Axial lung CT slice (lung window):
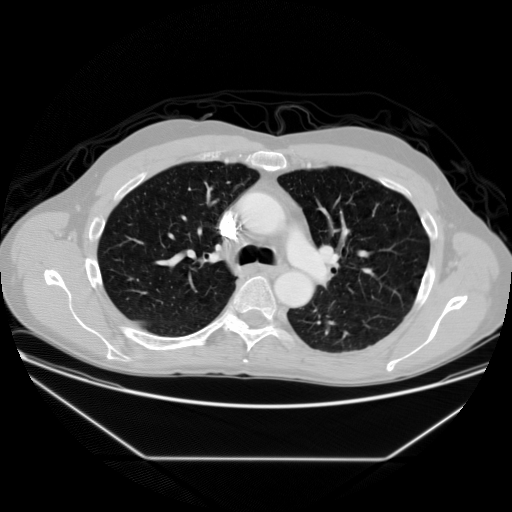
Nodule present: no